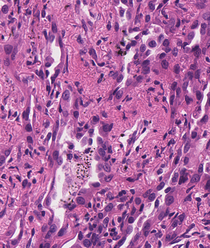
Tumor epithelial tissue: yes
Tumor-associated stroma tissue: yes
Normal tissue: no